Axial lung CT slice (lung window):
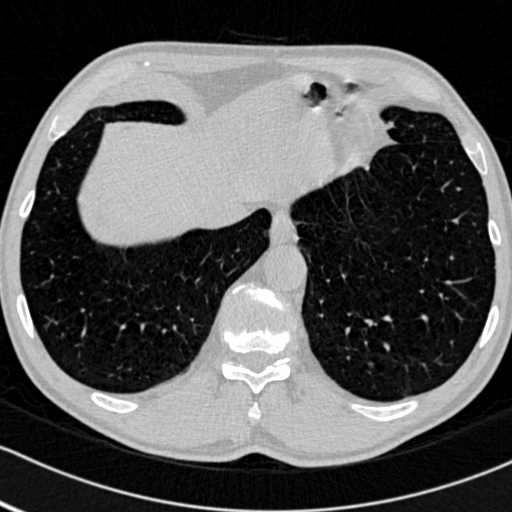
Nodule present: no